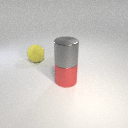
large yellow rubber sphere behind large red metal cylinder